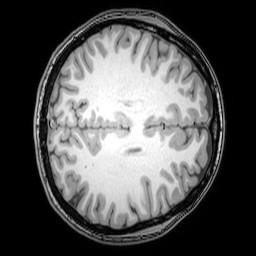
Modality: T1w
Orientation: axial
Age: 22
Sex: female
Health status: healthy
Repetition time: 0.081 s
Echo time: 0.037 s